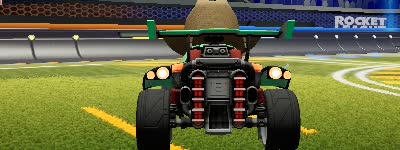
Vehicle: octane